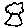
Label: tree